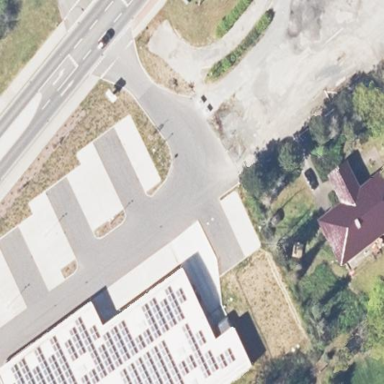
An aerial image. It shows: Parking area with surface.